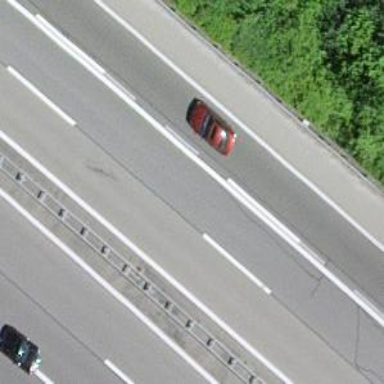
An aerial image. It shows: Asphalt motorway.